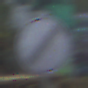
Verkehrszeichen: EndeSaemtlicherBegrenzungen
Umgebung: Outdoor, Urban
Tageszeit: MorningAfternoon
Wetter: PartlyCloudy
Licht: Natural
Jahreszeit: NotSpecified
Kontrast: MediumContrast